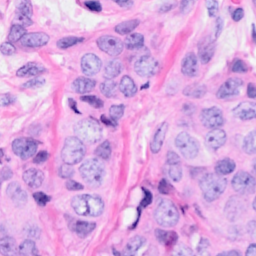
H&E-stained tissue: Breast